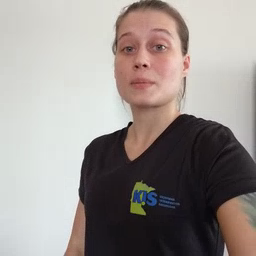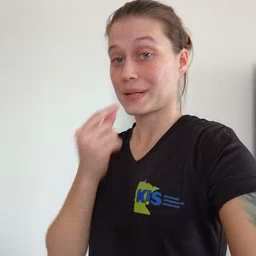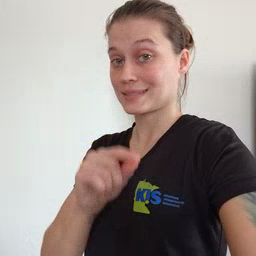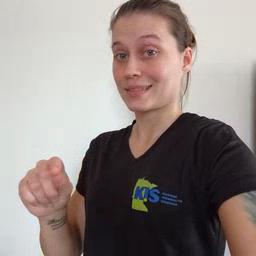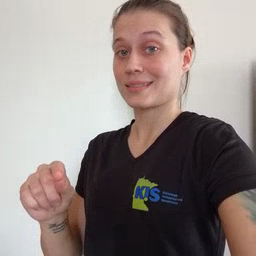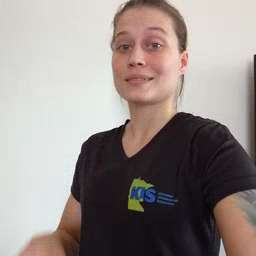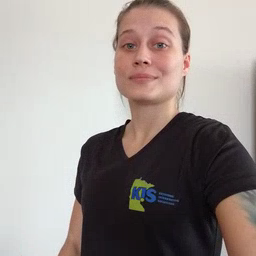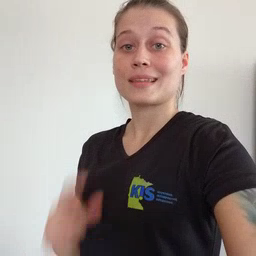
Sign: pencil